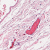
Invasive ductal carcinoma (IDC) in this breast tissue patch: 0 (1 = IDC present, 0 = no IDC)